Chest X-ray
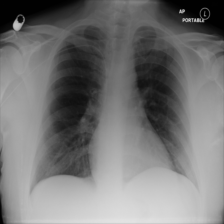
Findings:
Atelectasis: negative
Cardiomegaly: negative
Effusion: negative
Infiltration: negative
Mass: negative
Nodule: negative
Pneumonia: negative
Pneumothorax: negative
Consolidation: negative
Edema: negative
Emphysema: negative
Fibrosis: negative
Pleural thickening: negative
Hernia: negative